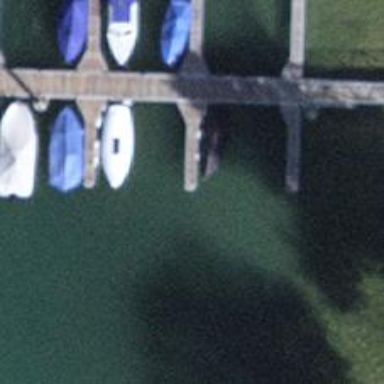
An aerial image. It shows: Man-made pier.